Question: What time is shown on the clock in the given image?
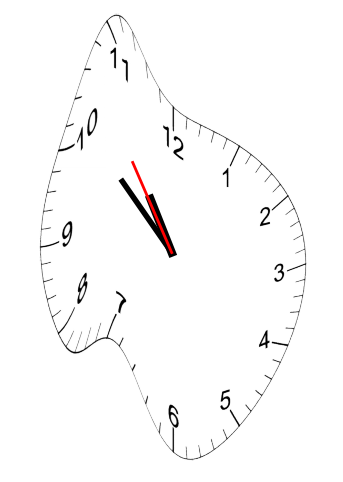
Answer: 10:51:54